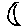
Label: moon